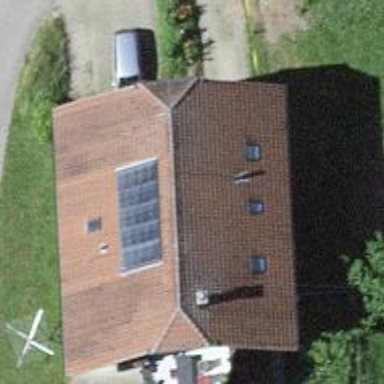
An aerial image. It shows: Solar power generator using photovoltaic method with solar photovoltaic panel types.